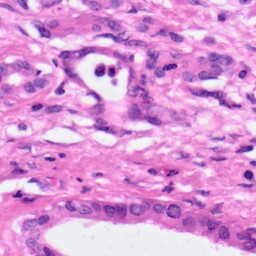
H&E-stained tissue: Pancreatic